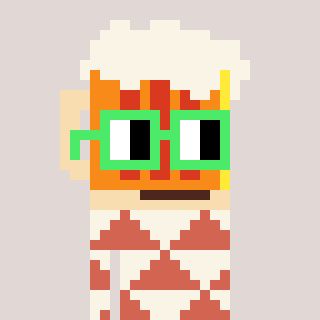
a pixel art character with square light green glasses, a beer-shaped head and a peachy-colored body on a warm background